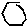
Label: hexagon